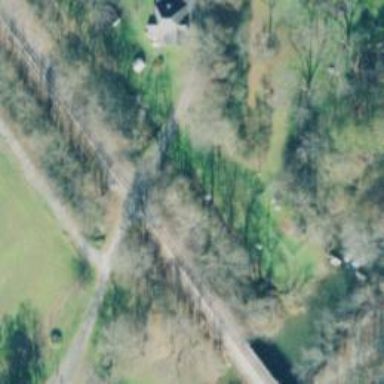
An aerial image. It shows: Level crossing along the railway.